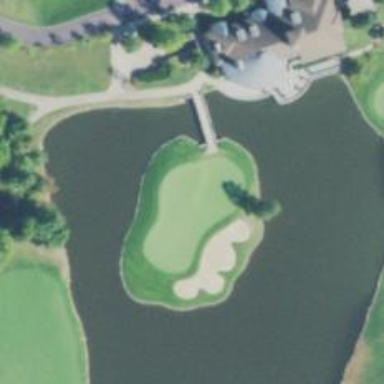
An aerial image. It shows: Golf hole.